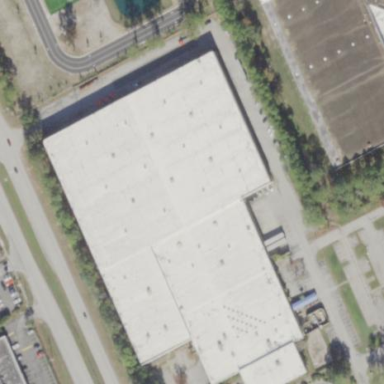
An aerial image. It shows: Industrial area featuring warehouse.